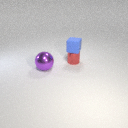
large purple metal sphere in front of small red metal cylinder